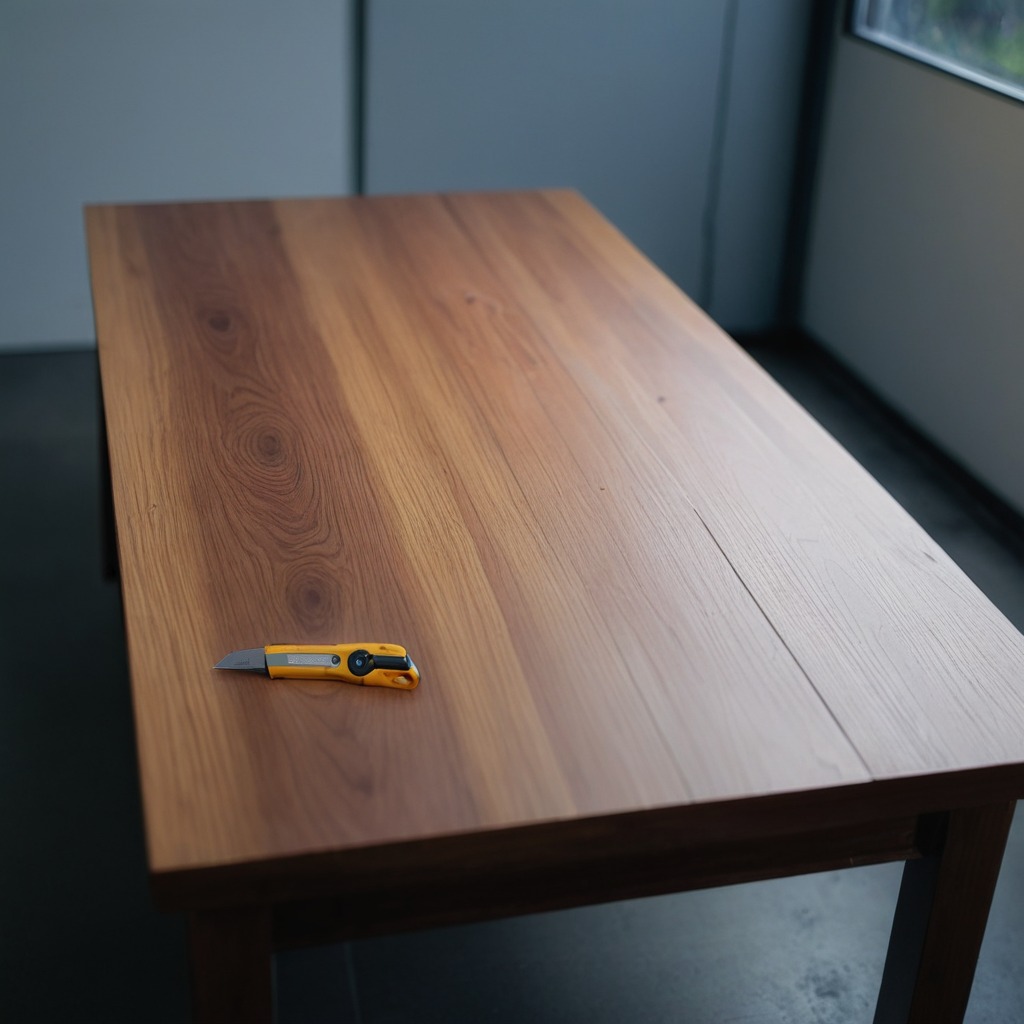
A utility knife lies on a table with faint burn marks in a small garage at twilight.